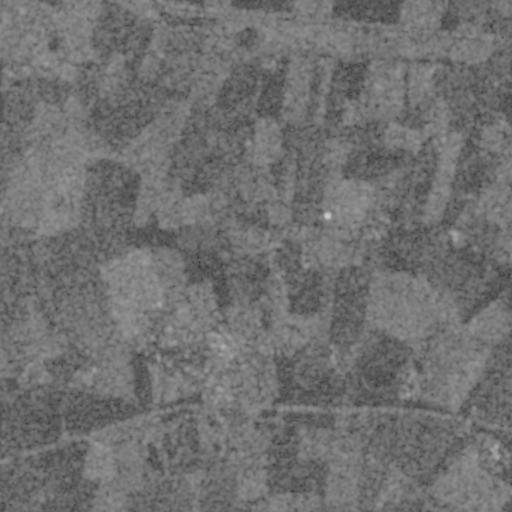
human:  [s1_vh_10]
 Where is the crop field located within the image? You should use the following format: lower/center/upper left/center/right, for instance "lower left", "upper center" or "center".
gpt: The crop field is located in the center right of the image.
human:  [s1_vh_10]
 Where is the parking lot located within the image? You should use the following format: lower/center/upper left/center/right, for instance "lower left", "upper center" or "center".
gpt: The parking lot is located in the lower center of the image.
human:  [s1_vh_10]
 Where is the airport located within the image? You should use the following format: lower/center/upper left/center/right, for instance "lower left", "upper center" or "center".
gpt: There is no airport in the image.

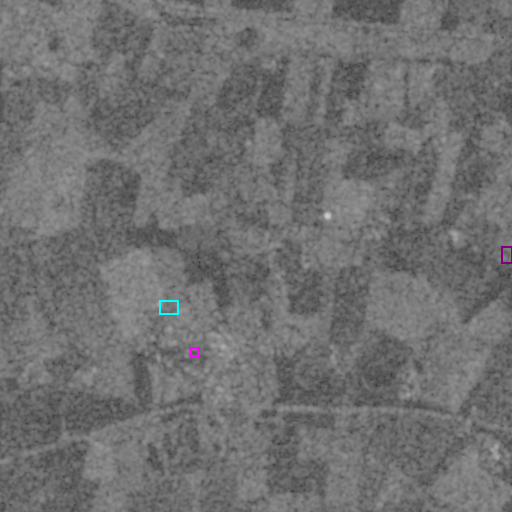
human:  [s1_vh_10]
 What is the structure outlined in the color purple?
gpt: The structure outlined in purple is a crop field.
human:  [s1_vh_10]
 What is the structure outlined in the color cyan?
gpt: The structure outlined in cyan is a park.
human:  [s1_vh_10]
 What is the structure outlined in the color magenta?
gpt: The structure outlined in magenta is a parking lot.
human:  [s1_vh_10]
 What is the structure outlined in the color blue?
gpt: There is no blue outline.